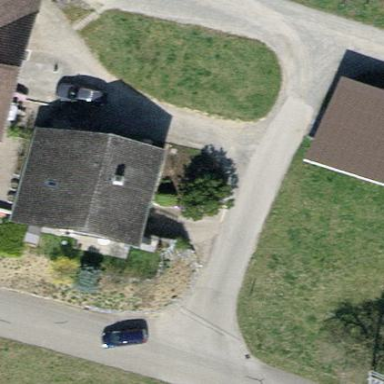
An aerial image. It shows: Detached building with gabled roof.